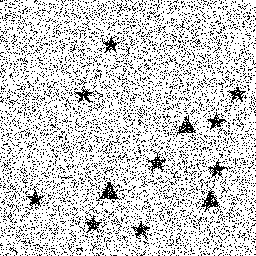
Squares: 0
Triangles: 3
Stars: 9
Total shapes: 12